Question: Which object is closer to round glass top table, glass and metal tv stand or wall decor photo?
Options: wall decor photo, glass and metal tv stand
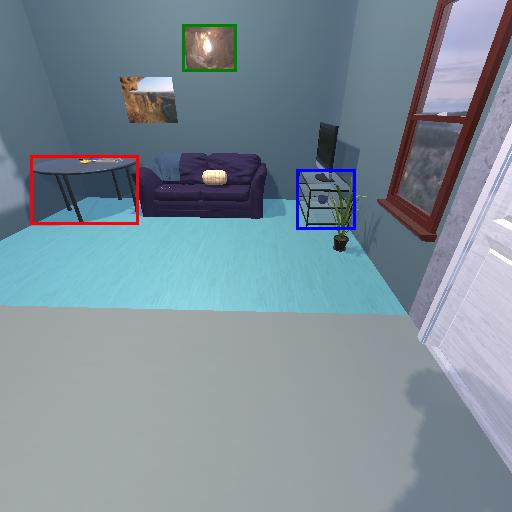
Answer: wall decor photo